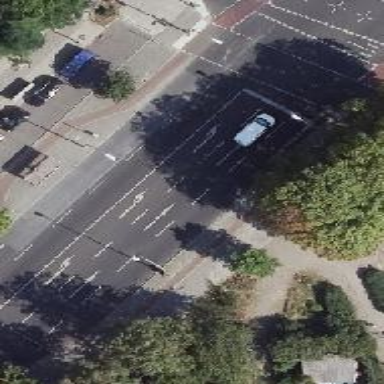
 there is parking for buses due to bus stop."